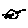
Label: cat